Question: I am installing HDFS on my local Windows machine. The installayion guide I am following is <URL>
I was able to follow all the steps mentioned in the above guide. However, in the final step when I run "start-all.cmd" in sbin directory, the yarn nodemanager and resourcemanger fail to execute with the following error .
Please find below the screenshot

Any suggestions on how to get around with this?
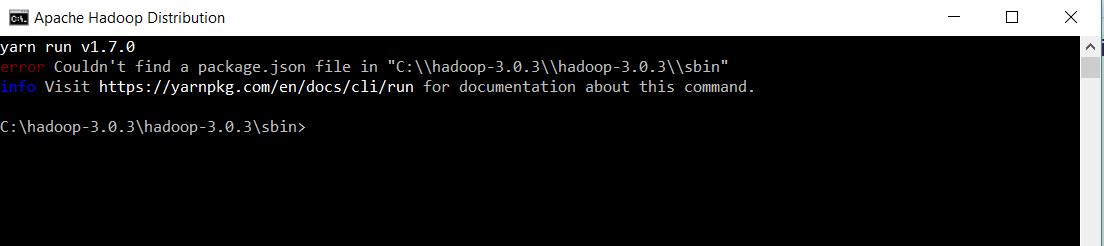
Answer: Hadoop doesn't care about a package.json file, so that's the first sign something is off with your system.
You've installed 'yarn' the package manager, which directly conflicts with Hadoop's 'yarn' command
You can edit your system PATH to make Hadoop be before the NPM libraries, but then you're going to break your Nodejs development process